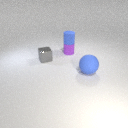
large blue rubber sphere to the right of small gray metal cube